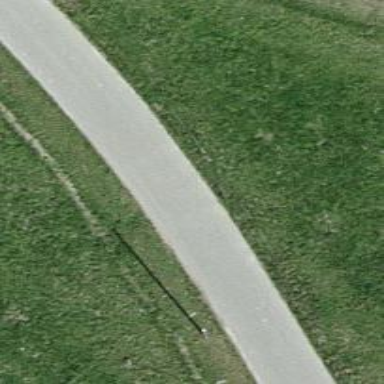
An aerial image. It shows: Unclassified road.